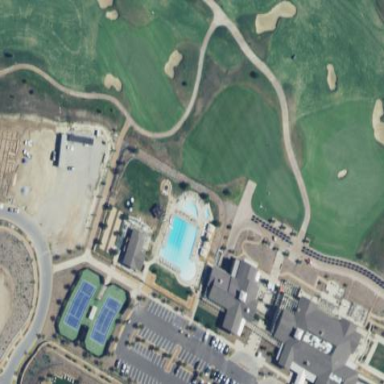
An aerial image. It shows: Green golf area with grass land use.